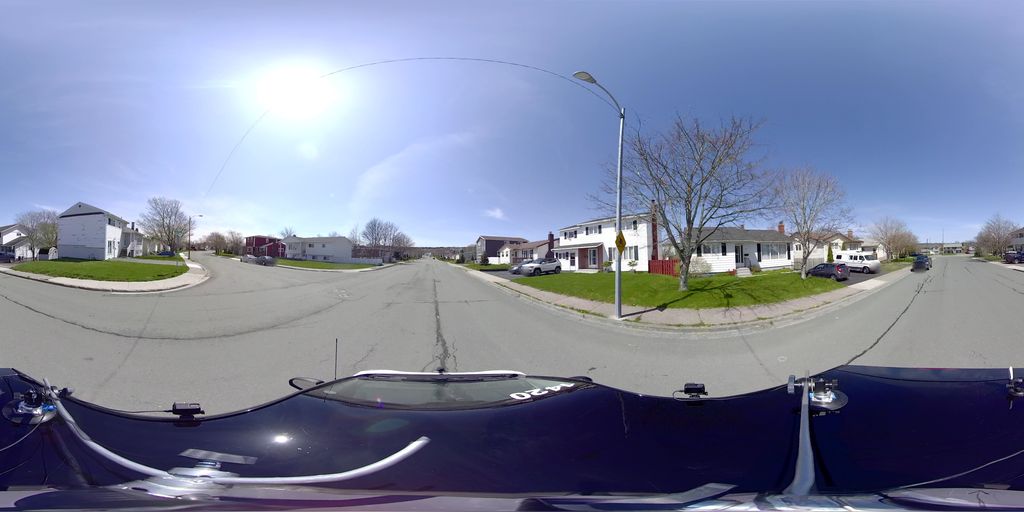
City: st_johns